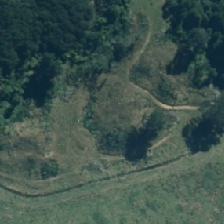
Land cover: low_producing_grassland